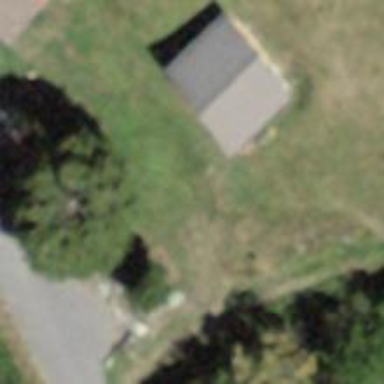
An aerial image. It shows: Gabled roof cabin.